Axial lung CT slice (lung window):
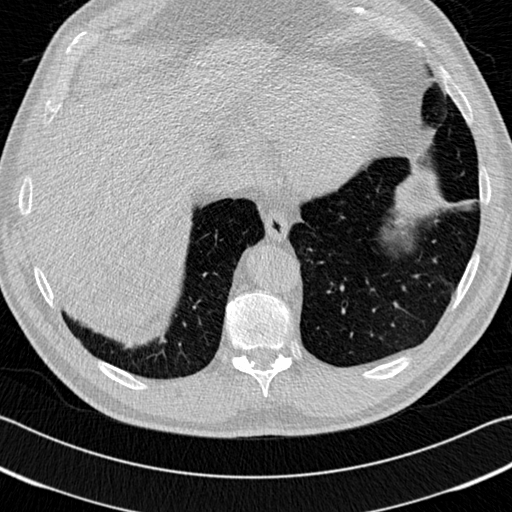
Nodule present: no